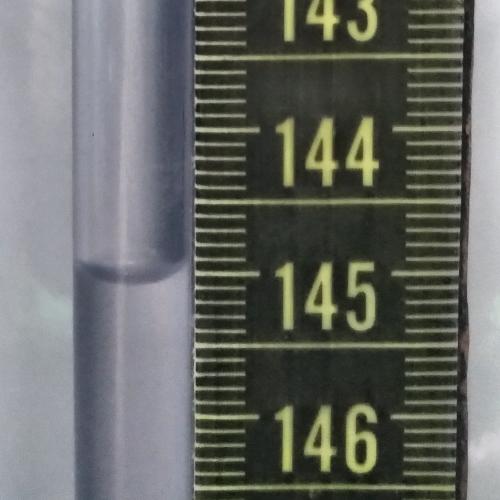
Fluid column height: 145.0 cm